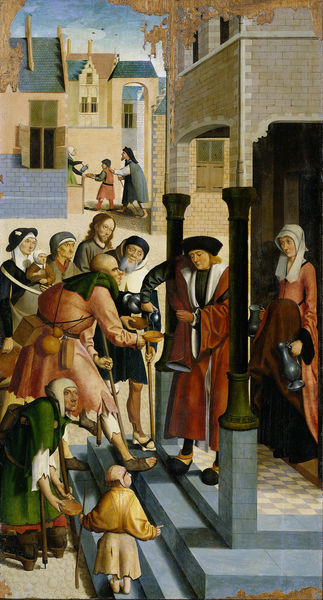
Titel: Paneel van een veelluik met de zeven werken der barmhartigheid: het laven van de dorstigen
Künstler: Meester van Alkmaar
Standort: Amsterdam
Institution: Rijksmuseum
Schlagwörter: beige, arch, blue, church, column, columns, crowd, hall, hat, king, men, people, priest, red, stairs, steps, white, window, women, black, dress, figures, gray, green, old, woman, old woman, floor, perspective, pot, cloud, man, sky, building, house, water, houses, roofs, street, village, child, entrance, porch, hats, birds, injured, children, door, town, peasants, city, duke, beggar, jesus, colorful, colors, bald, shoes, cloth, cane, baby, chimney, pillar, money, humans, outdoor, plate, stick, pedestal, kid, jug, drink, poor, bowl, middle age, trade, feeding, pouring, invalides, pillars, jar, nun, jugs, canteen, merhcant, cortyard, pink cream, perspetive, cgreen